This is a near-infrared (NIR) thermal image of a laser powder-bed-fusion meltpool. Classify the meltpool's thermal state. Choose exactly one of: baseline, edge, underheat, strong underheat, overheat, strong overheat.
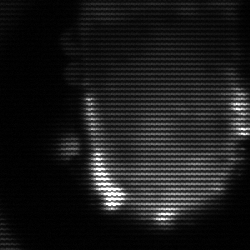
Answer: baseline